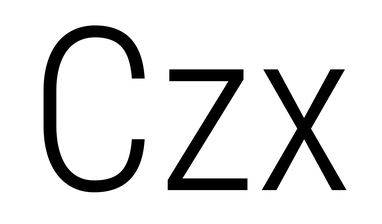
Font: Roboto_Condensed_Light